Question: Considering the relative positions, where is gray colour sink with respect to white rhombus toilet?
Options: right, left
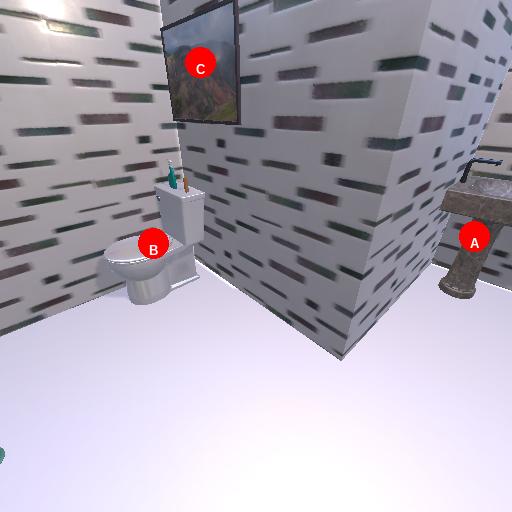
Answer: right